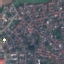
Land use / land cover: Residential